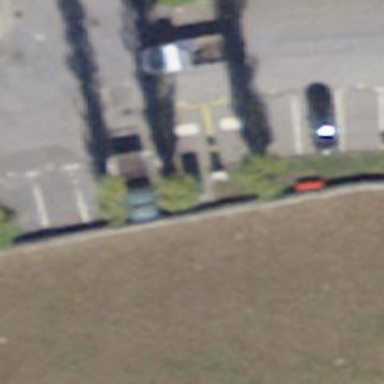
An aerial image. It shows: Charging station.